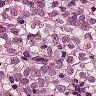
Metastatic tissue present: yes